Question: I am styling a div with the following:
'''
border: ridge 5px #EEEEEE;
border-radius: 10px;
'''
In IE the top of the ridge breaks in the upper right and lower left corners.

It looks fine in Firefox. Safari shows a similar break. How do I fix or work around this?
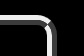
Answer: I have seen this before. What I ended up doing was a faux ridge. It requires more markup but it work. Here is the fiddle: <URL>
'''
<div class="ridge-outer">
<div class="ridge-inner">
Content
</div>
</div>
'''
'''
.ridge-outer {
border: 2px solid #eee;
-webkit-border-radius: 15px;
-moz-border-radius: 15px;
border-radius: 15px;
}
.ridge-inner {
border: 2px solid #999;
-webkit-border-radius: 13px;
-moz-border-radius: 13px;
border-radius: 13px;
height: 200px;
padding: 20px;
}
'''